Question: My Data in Firebase looks like this:

I am retrieving the data with
'''
var ref: DatabaseReference
ref = Database.database().reference()
ref.child("peopleReminders").child("-LBO0TMbOM0cwd5TMMiP").observe(.value) { snapshot in
for value in snapshot.children {
print(value)
}
}
'''
This prints the following:
'''
Snap (0) r04
Snap (1) r02
Snap (2) r01
'''
This should be an array. What I need to do is get the values 'R04', 'R02', and 'R01' out of it.
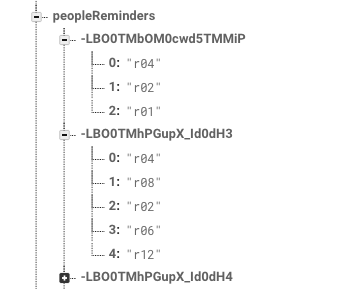
Answer: You don't need a 'loop' or 'enumeration' to parse it into an array as 'Firebase' supports both 'Array' and 'Dictionary'. You can directly cast the result into an array. Below piece of code will work:
'''
ref.child("peopleReminders").child("-LBO0TMbOM0cwd5TMMiP").observeSingleEvent(of: DataEventType.value) { (snapshot) in
if snapshot.exists() {
let result: [String] = snapshot.value as? [String] ?? []
print(result)
}
}
'''
> Always check 'snapshot' existence it will be false if data doesn't exist for the requested reference. Use 'observeSingleEvent' when you need to fetch the data for once if you use 'observe' the call back will be call many times whenever there is a change in requested node so that , , etc.